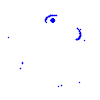
Particle: electron